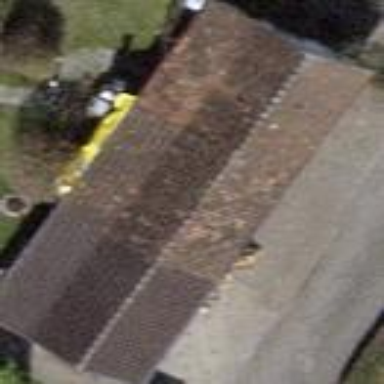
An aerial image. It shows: Group of garages.